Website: bh-photo
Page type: review-order
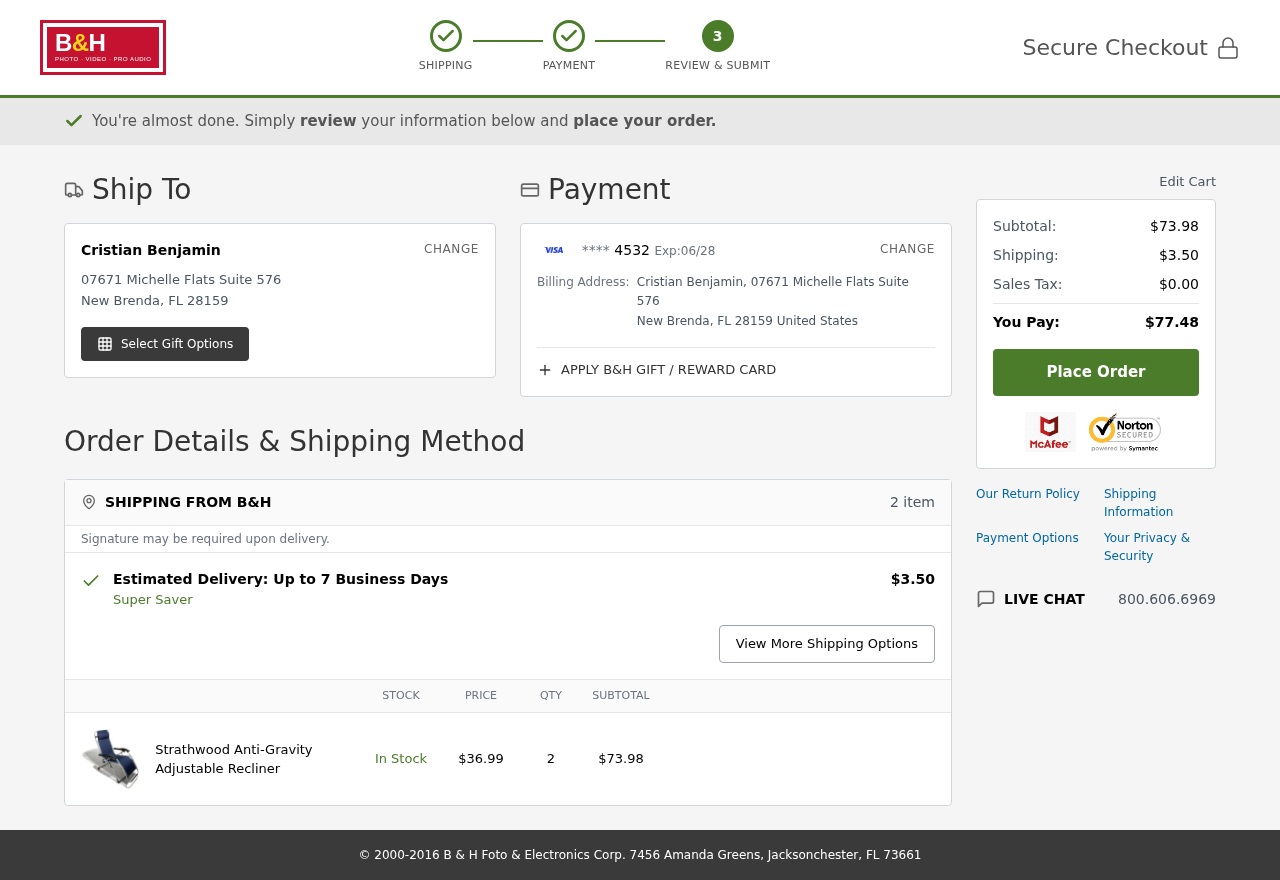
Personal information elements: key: PII_CARD_EXPIRY
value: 06/28
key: PII_CARD_LAST4
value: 4532
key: PII_CITY
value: New Brenda
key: PII_COUNTRY
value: United States
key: PII_FULLNAME
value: Cristian Benjamin
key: PII_POSTCODE
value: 28159
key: PII_STATE_ABBR
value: FL
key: PII_STREET
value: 07671 Michelle Flats Suite 576
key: PII_FULLNAME2
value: Cristian Benjamin
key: PII_STREET2
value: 07671 Michelle Flats Suite 576
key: PII_CITY2
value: New Brenda
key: PII_STATE_ABBR2
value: FL
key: PII_POSTCODE2
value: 28159
Product elements: key: PRODUCT1_NAME
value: Strathwood Anti-Gravity Adjustable Recliner
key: PRODUCT1_PRICE
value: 36.99
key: PRODUCT1_QUANTITY
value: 2
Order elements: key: ORDER_NUM_ITEMS
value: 2 item
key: ORDER_SHIPPING_COST
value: $3.50
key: ORDER_SUBTOTAL
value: $73.98
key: ORDER_SUBTOTAL2
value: $73.98
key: ORDER_SHIPPING_COST2
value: $3.50
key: ORDER_TAX
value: $0.00
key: ORDER_TOTAL
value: $77.48